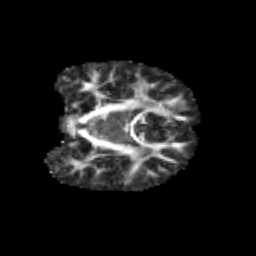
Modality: FA
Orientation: coronal
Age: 8
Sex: female
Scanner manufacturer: siemens
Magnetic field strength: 3 T
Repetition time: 3.8 s
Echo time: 0.07 s